Brain MRI, t1w sequence, axial 2D slice.
Patient: age 46, sex F, weight 90 kg, height 1.9 m
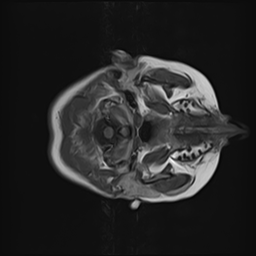